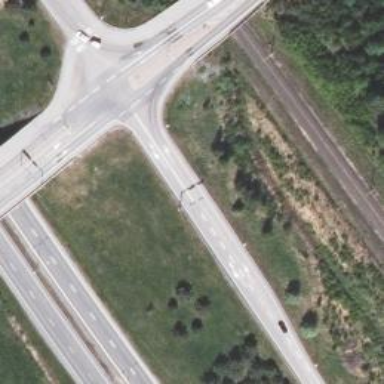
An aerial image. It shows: Trunk link highway.